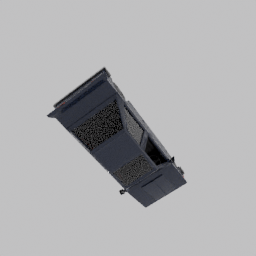
Label: mechanical